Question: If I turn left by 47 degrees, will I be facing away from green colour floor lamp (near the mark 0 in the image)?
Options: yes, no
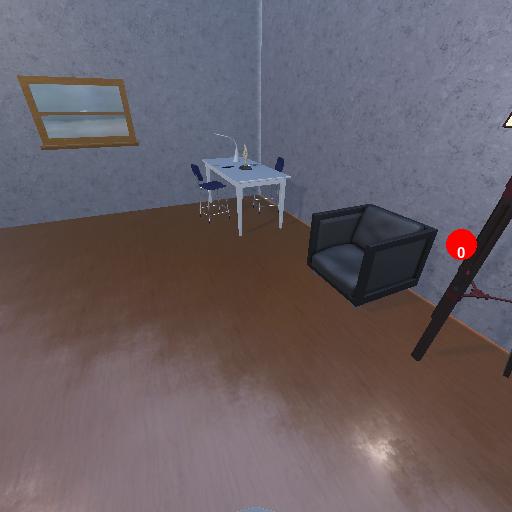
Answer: yes